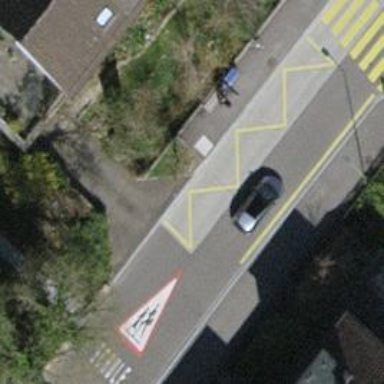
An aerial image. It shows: Bus stop with designated public transport stop position.